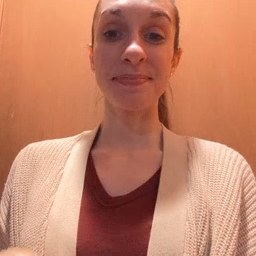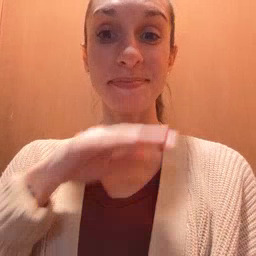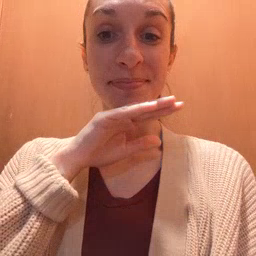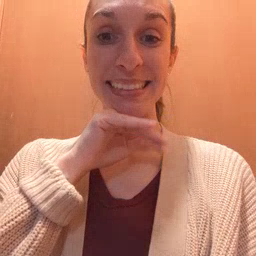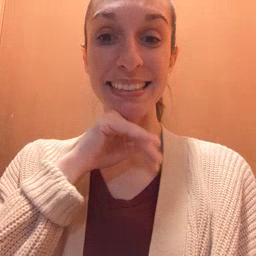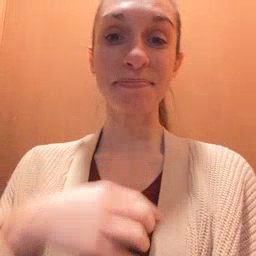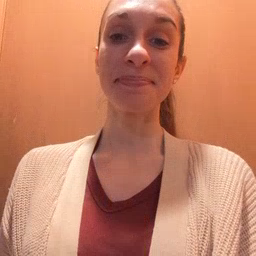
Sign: pig